Contrast-enhanced CT slice 40 of 79
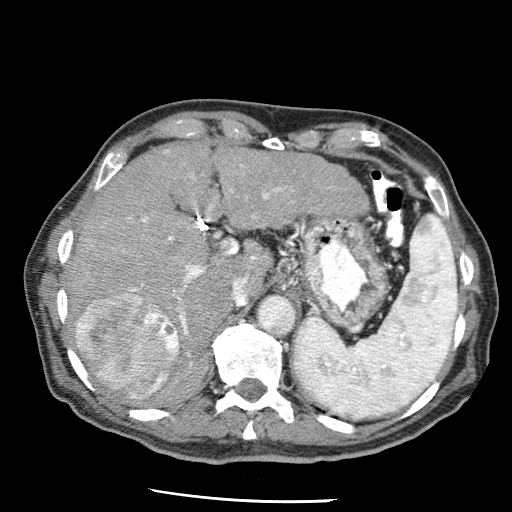
Segmented voxel counts for this case:
Liver: 1145967 voxels
Tumor mass: 158538 voxels
Portal vein: 17689 voxels
Abdominal aorta: 11171 voxels